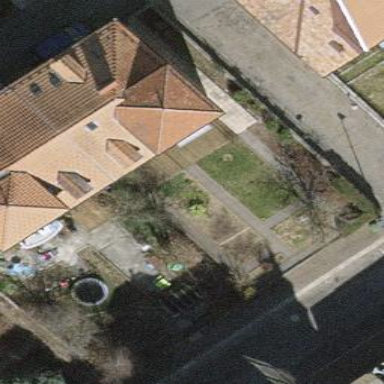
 designed for leisure activities on land."